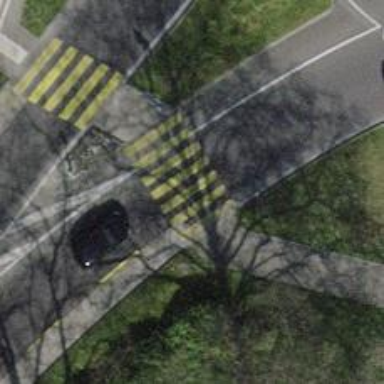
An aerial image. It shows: Marked crossing on the road.